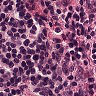
Metastatic tissue present: no